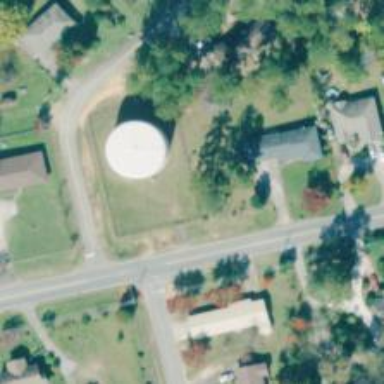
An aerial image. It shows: Water tower that is man-made.